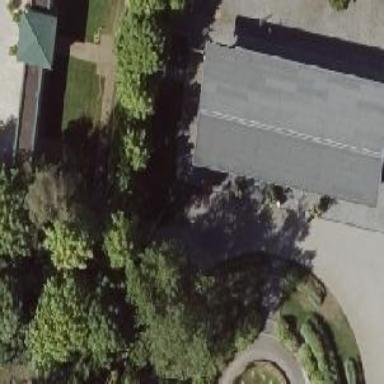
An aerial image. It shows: View of roof of building.